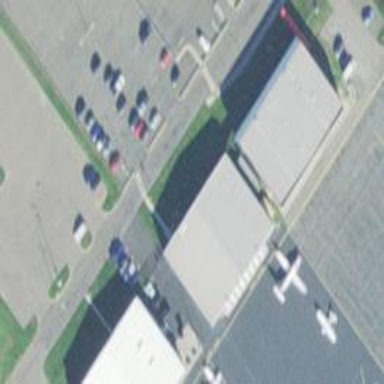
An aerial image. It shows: Hangar building.